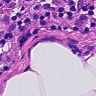
Metastatic tissue present: no